Question: ## The Goal
I have the following setup -
- -
I'm trying to export the Home Server directory ~/Documents as an NFS mount that can be accessed from my mac laptop
## Ubuntu Setup
I used Webmin on Ubuntu to create an NFS Export. In the interest of just testing access for the moment I allowed any hostname to connect with read/write access.
Webmin created the following configuration under '/etc/exports'
'''
/home/jeeves/Documents (insecure,no_subtree_check,no_root_squash,rw,nohide)
'''
## Mac OX 10.9 Laptop Setup
I mounted the remote directory to a local directory, '/private/nfs'
'''
sudo mount -t nfs 192.168.1.219:/home/jeeves/Documents /private/nfs
'''
All worked fine, and I can see "Dcouments" mounted under '/private' in Finder.
However, I can't get into that directory
'''
jeeves:~ $ cd /private/nfs/
-bash: cd: /private/nfs/: Permission denied
'''
I had webmin set permissions as read/write ('rw') and it's not filtering on any IP's or hostnames, so what else is required to access that directory?
Thanks in advance for all your help!
## Edit:
Here's my Webmin setup.

Webmin wont let me select an NFS version of 4, presumably because I only have NFS v3 installed, as per 'nfsstat'
'''
jeeves@HAL:~$ nfsstat
...
Server nfs v3:
null getattr setattr lookup access readlink
25 5% 28 6% 0 0% 126 29% 211 48% 0 0%
...
'''
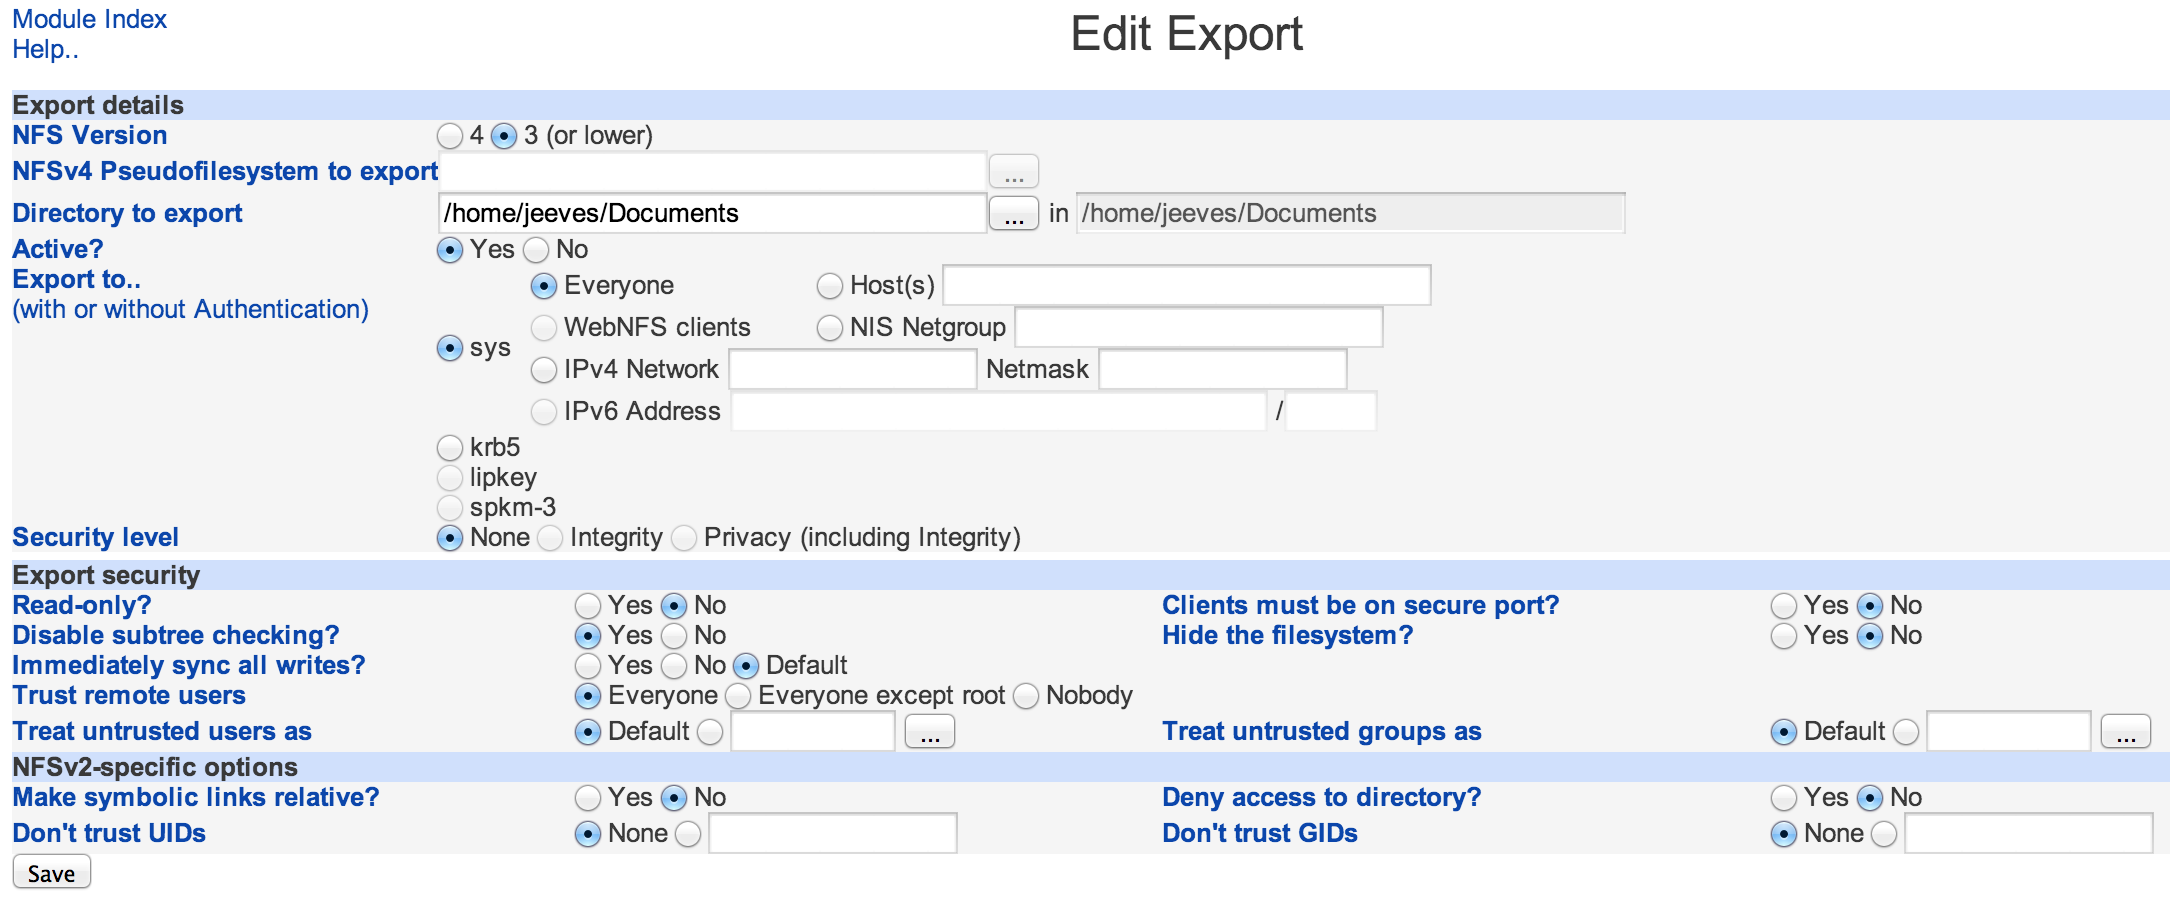
Answer: You're likely running into an issue with numeric user id's: the numeric user id on your ubuntu system does not match the numeric user id on your Mac. With NFS, you generally have to insure that your numeric user ids are somehow made the same across all of your systems. On home/personal systems, user ids tend to assigned haphazardly, without any sort of synchronization, which causes problems with NFS.
Since this is a home server, and if you trust everyone that connects to your NFS server, one possible quick-and-easy-and-dirty-and-ugly-and-kludgy fix is to open up permissions and allow everyone and everything to read/write/delete your files (do do this in an enterprise environment, obviously):
> On your Ubuntu system, login as 'jeeves' (do not 'sudo' or use any other account), open a terminal window, and run the commands, in the given order:'''
cd /home/jeeves/Documents
find . -type d -print0 | xargs -0 chmod 777
find . -type f -print0 | xargs -0 chmod a+rw
'''
However, this assumes that NFS is set up to allow access to untrusted users (in webmin, "Treat untrusted users as" is set to default, and I'm not sure what this is).
Note that, with the above commands, the owners of files and directories created by the Mac will appear as numeric users on Ubuntu (because the Ubuntu system will likely not have any users in '/etc/passwd' corresponding to the Mac numeric ids, Ubuntu will simply display the raw numeric ids).
When you created the 'jeeves' account on your Ubuntu system, Ubuntu assigned it some numeric user id. When you created your user account on your Mac, the Mac assigned it a numeric user id, which was likely different than the number assigned on the Ubuntu system. Note that user names (e.g., "jeeves") are a user convenience; neither Ubuntu nor the Mac use them internally, and instead use user ids. NFS uses these numeric ids to determine ownership/permissions (on the Ubuntu box).
- If the ids match, the "user" permissions are used.- If the ids don't match:- ("Group" permissions can be used, but that's unlikely, and I'm not going to discuss that.)- The "Other" permissions are used. Note that, when creating files/directories, if the (Mac) user id isn't found in the Ubuntu box, you'll generally get files that appear to be owned by a "numeric" owner; the number you see is what the Mac is using, and you see the number because that id doesn't appear in Ubuntu's '/etc/passwd'.
IIRC, Ubuntu uses a umask of 022, which means that only the owner of '/home/jeeves/Documents' can write/create files and directories; everyone else has read-only permissions. Unless you've somehow synchronized user ids between your boxes, you're unlikely to have the same user ids, and so you will get permission issues.
Since this is a home server, the easiest fix, mentioned above, is to just get rid of security and allow everyone and everything to access your files. Of course, this is distasteful for obvious reasons.
The correct fix is to make sure that all user ids are synchronized between all systems, but this can be a problem in a home environment. Also, changing user ids once an account has been used is problematic; while this can be done, it has to be done carefully, as you might bork your system. I'm not going to go into details.
Edit: fixed partial sentence.